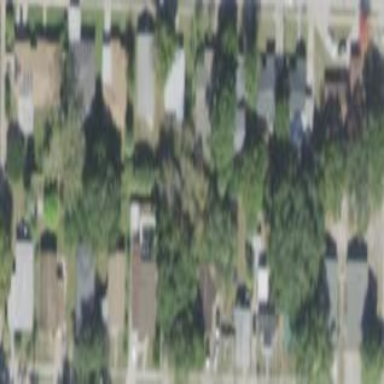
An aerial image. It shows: Residential area composed of single-family homes.